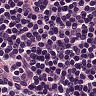
Metastatic tissue present: no